Question: I am reading a property file which consists of a message in the UTF-8 character set.
The output is not in the appropriate format. I am using an 'InputStream'.
The property file looks like
'''
username=LBSUSER
password=Lbs@123
url=http://localhost:1010/soapfe/services/MessagingWS
timeout=20000
message=Spanish character are = {a e i, o,u ,u, n, c, a, A, E, I, O, U, U, N, C, ?, deg, 4deg ano = cuarto ano, EUR, C/, PS, Y=}
'''
And I am reading the file like this,
'''
Properties props = new Properties();
props.load(new FileInputStream("uinsoaptest.properties"));
String username = props.getProperty("username", "test");
String password = props.getProperty("password", "12345");
String url = props.getProperty("url", "12345");
int timeout = Integer.parseInt(props.getProperty("timeout", "8000"));
String messagetext = props.getProperty("message");
System.out.println("This is soap msg : " + messagetext);
'''
The output of the above message is

You can see the message in the console after the line
'{************************ SOAP MESSAGE TEST***********************}'
I will be obliged if I can get any help reading this file properly. I can read this file with another approach but I am looking for less code modification.
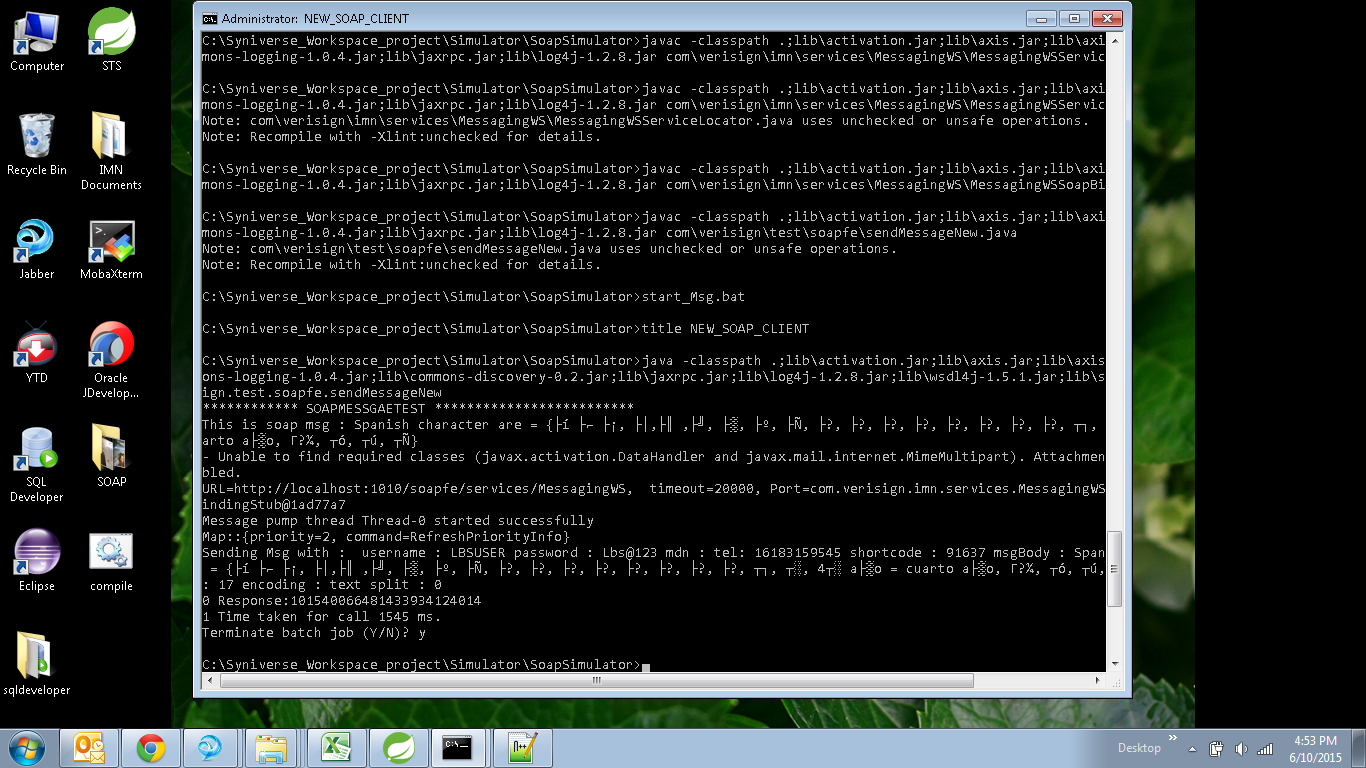
Answer: Use an 'InputStreamReader' with 'Properties.load(Reader reader)':
'''
FileInputStream input = new FileInputStream(new File("uinsoaptest.properties"));
props.load(new InputStreamReader(input, Charset.forName("UTF-8")));
'''
---
As a method, this may resemble the following:
'''
private Properties read( final Path file ) throws IOException {
final var properties = new Properties();
try( final var in = new InputStreamReader(
new FileInputStream( file.toFile() ), StandardCharsets.UTF_8 ) ) {
properties.load( in );
}
return properties;
}
'''
Don't forget to close your streams. Java 7 introduced 'StandardCharsets.UTF_8'.